Brain MRI, t2w sequence, axial 2D slice.
Patient: age 36, sex F, weight 95 kg, height 1.95 m
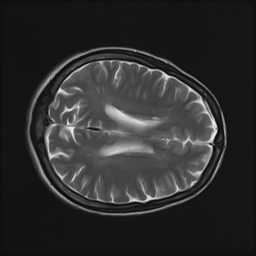